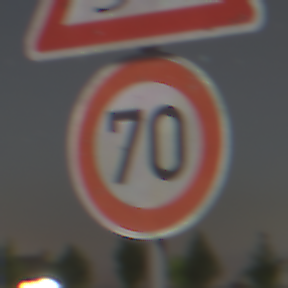
Verkehrszeichen: Geschwindigkeit70
Zusatzzeichen oben: SchleuderOderRutschgefahr
Umgebung: Outdoor, Nature
Tageszeit: Night
Wetter: Clear
Licht: Natural
Jahreszeit: NotSpecified
Kontrast: HighContrast